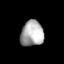
Tissue: lung
Cell type: Endothelial cells
Senescence score: 0.5629
Nuclear area (px): 577
Mean DAPI intensity: 170.51